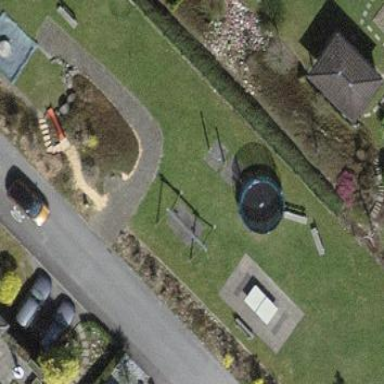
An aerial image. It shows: Playground area for leisure land.